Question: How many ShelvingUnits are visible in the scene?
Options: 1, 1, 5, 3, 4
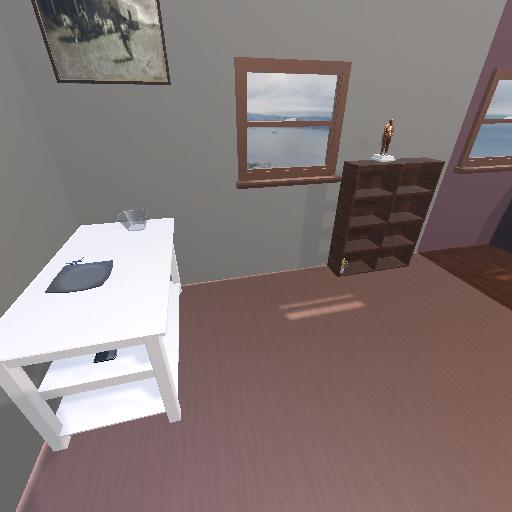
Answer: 1